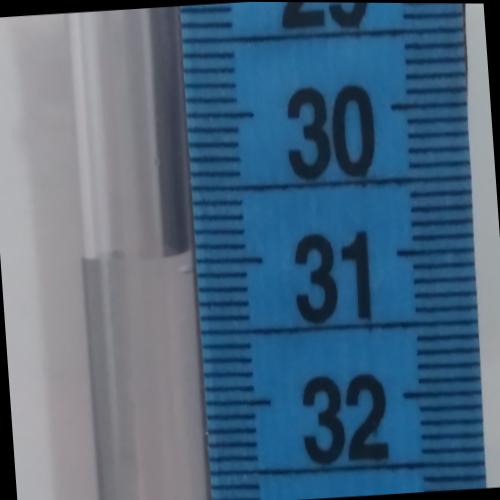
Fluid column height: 30.9 cm